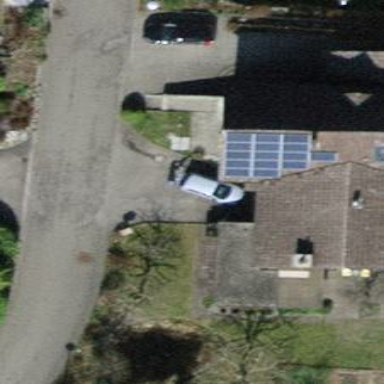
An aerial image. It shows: Semi-detached house with gabled roof.